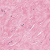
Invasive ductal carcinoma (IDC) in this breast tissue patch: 0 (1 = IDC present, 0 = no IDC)